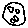
Label: moon